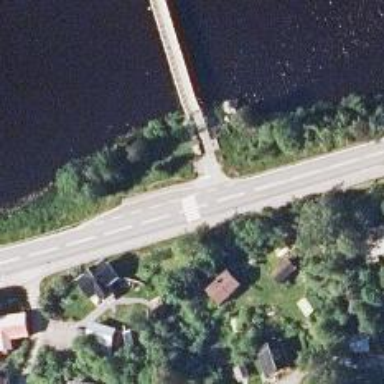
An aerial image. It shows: Marked asphalt footway with cycle track crossing.